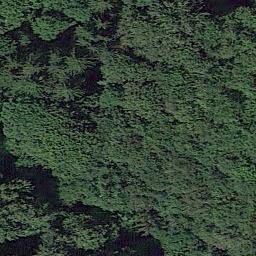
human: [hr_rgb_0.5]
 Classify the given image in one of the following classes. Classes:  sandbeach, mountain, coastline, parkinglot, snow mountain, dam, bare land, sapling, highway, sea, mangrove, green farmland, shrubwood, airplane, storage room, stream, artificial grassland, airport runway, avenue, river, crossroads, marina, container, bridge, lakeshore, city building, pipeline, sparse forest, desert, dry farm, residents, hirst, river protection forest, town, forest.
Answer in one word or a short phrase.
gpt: forest